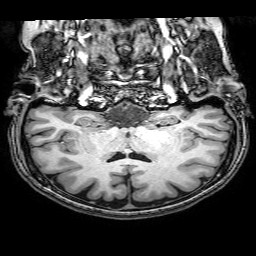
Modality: T1w
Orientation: sagittal
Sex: female
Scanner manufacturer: philips
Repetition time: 0.008084 s
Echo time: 0.00369 s